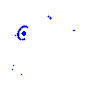
Particle: kaon